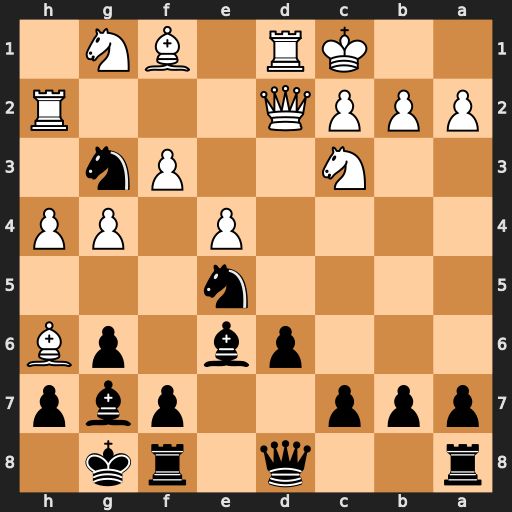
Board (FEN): r2q1rk1/ppp2pbp/3pb1pB/4n3/4P1PP/2N2Pn1/PPPQ3R/2KR1BN1
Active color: b
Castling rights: -
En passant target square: -
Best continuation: Nxf1 Rxf1 Nc4